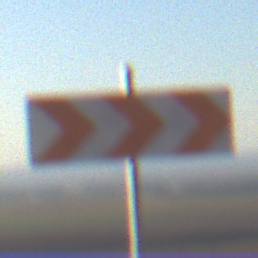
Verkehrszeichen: RichtungstafelnInKurvenGrossLinks
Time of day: MorningAfternoon
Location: Outdoor (Nature)
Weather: Clear
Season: NotSpecified
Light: Natural